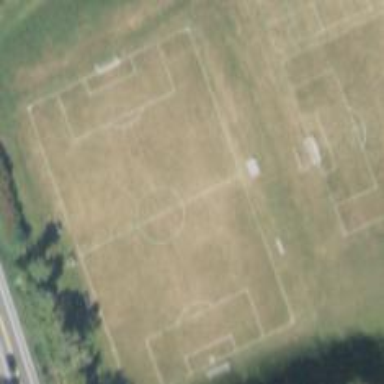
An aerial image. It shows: Soccer pitch for leisureland activities.